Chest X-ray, AP view. Patient: 34 years old, sex M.
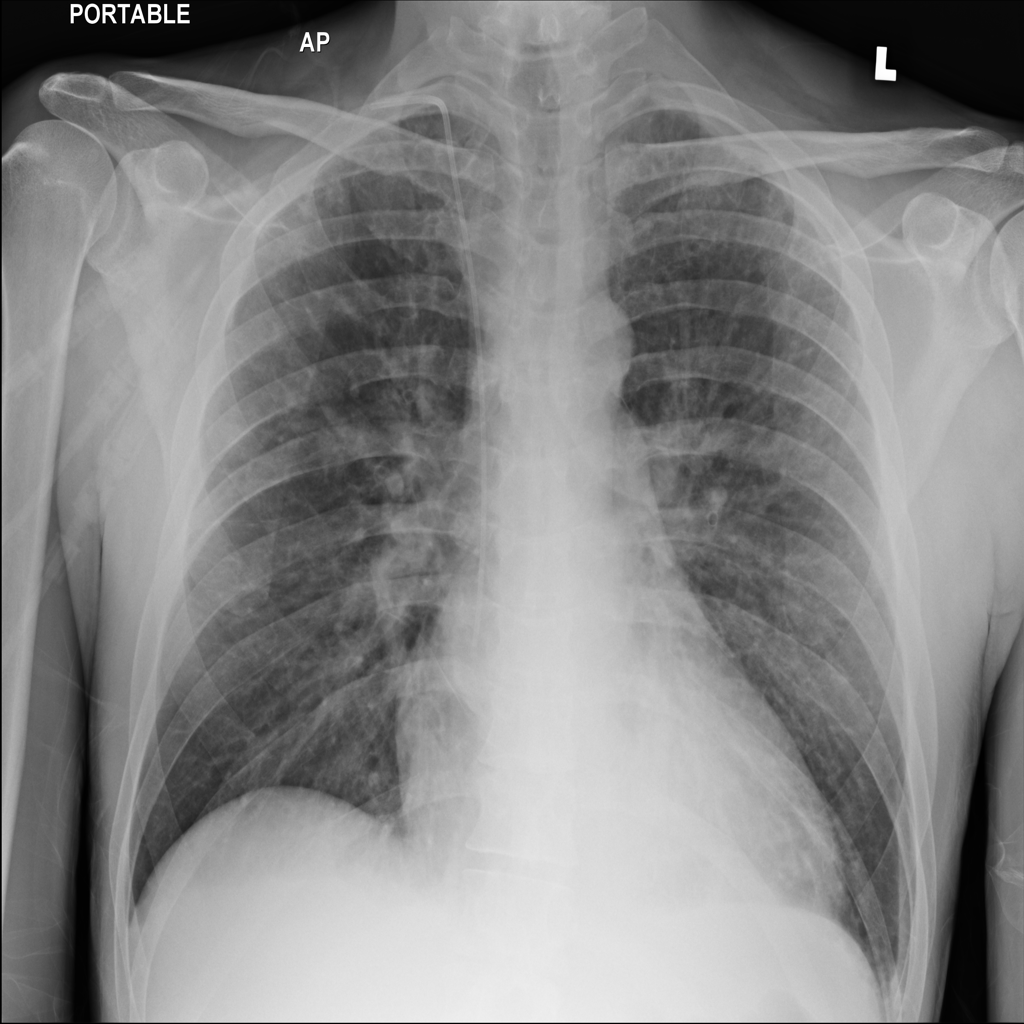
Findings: Effusion, Infiltration